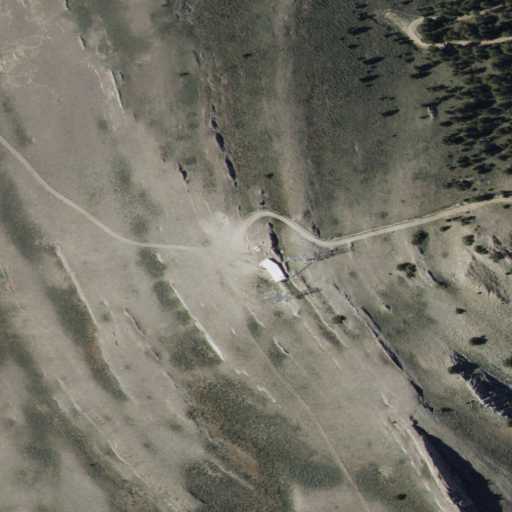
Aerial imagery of mountain in Idaho named Howe Peak containing shrub, evergreen forest, and low intensity development